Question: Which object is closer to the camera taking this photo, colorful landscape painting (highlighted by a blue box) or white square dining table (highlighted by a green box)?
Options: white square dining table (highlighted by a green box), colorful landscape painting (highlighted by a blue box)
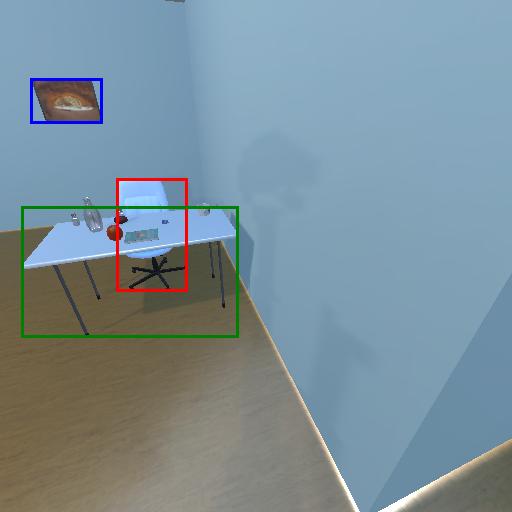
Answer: white square dining table (highlighted by a green box)